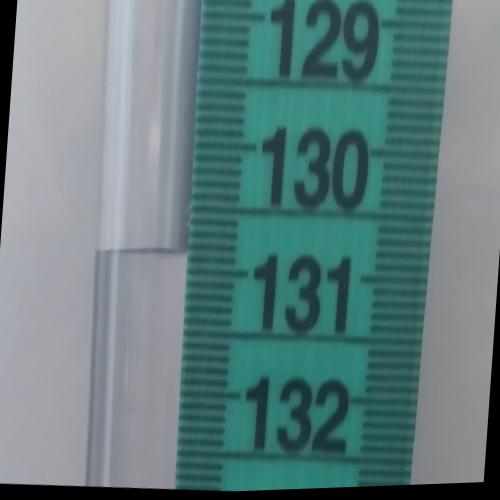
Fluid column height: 130.9 cm